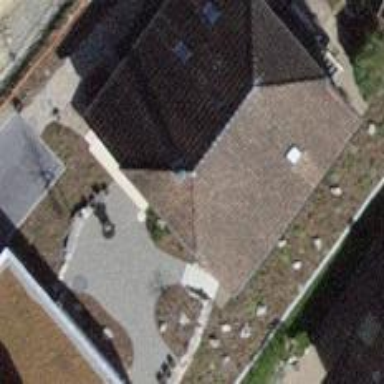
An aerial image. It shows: Detached building with gabled roof.